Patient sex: M
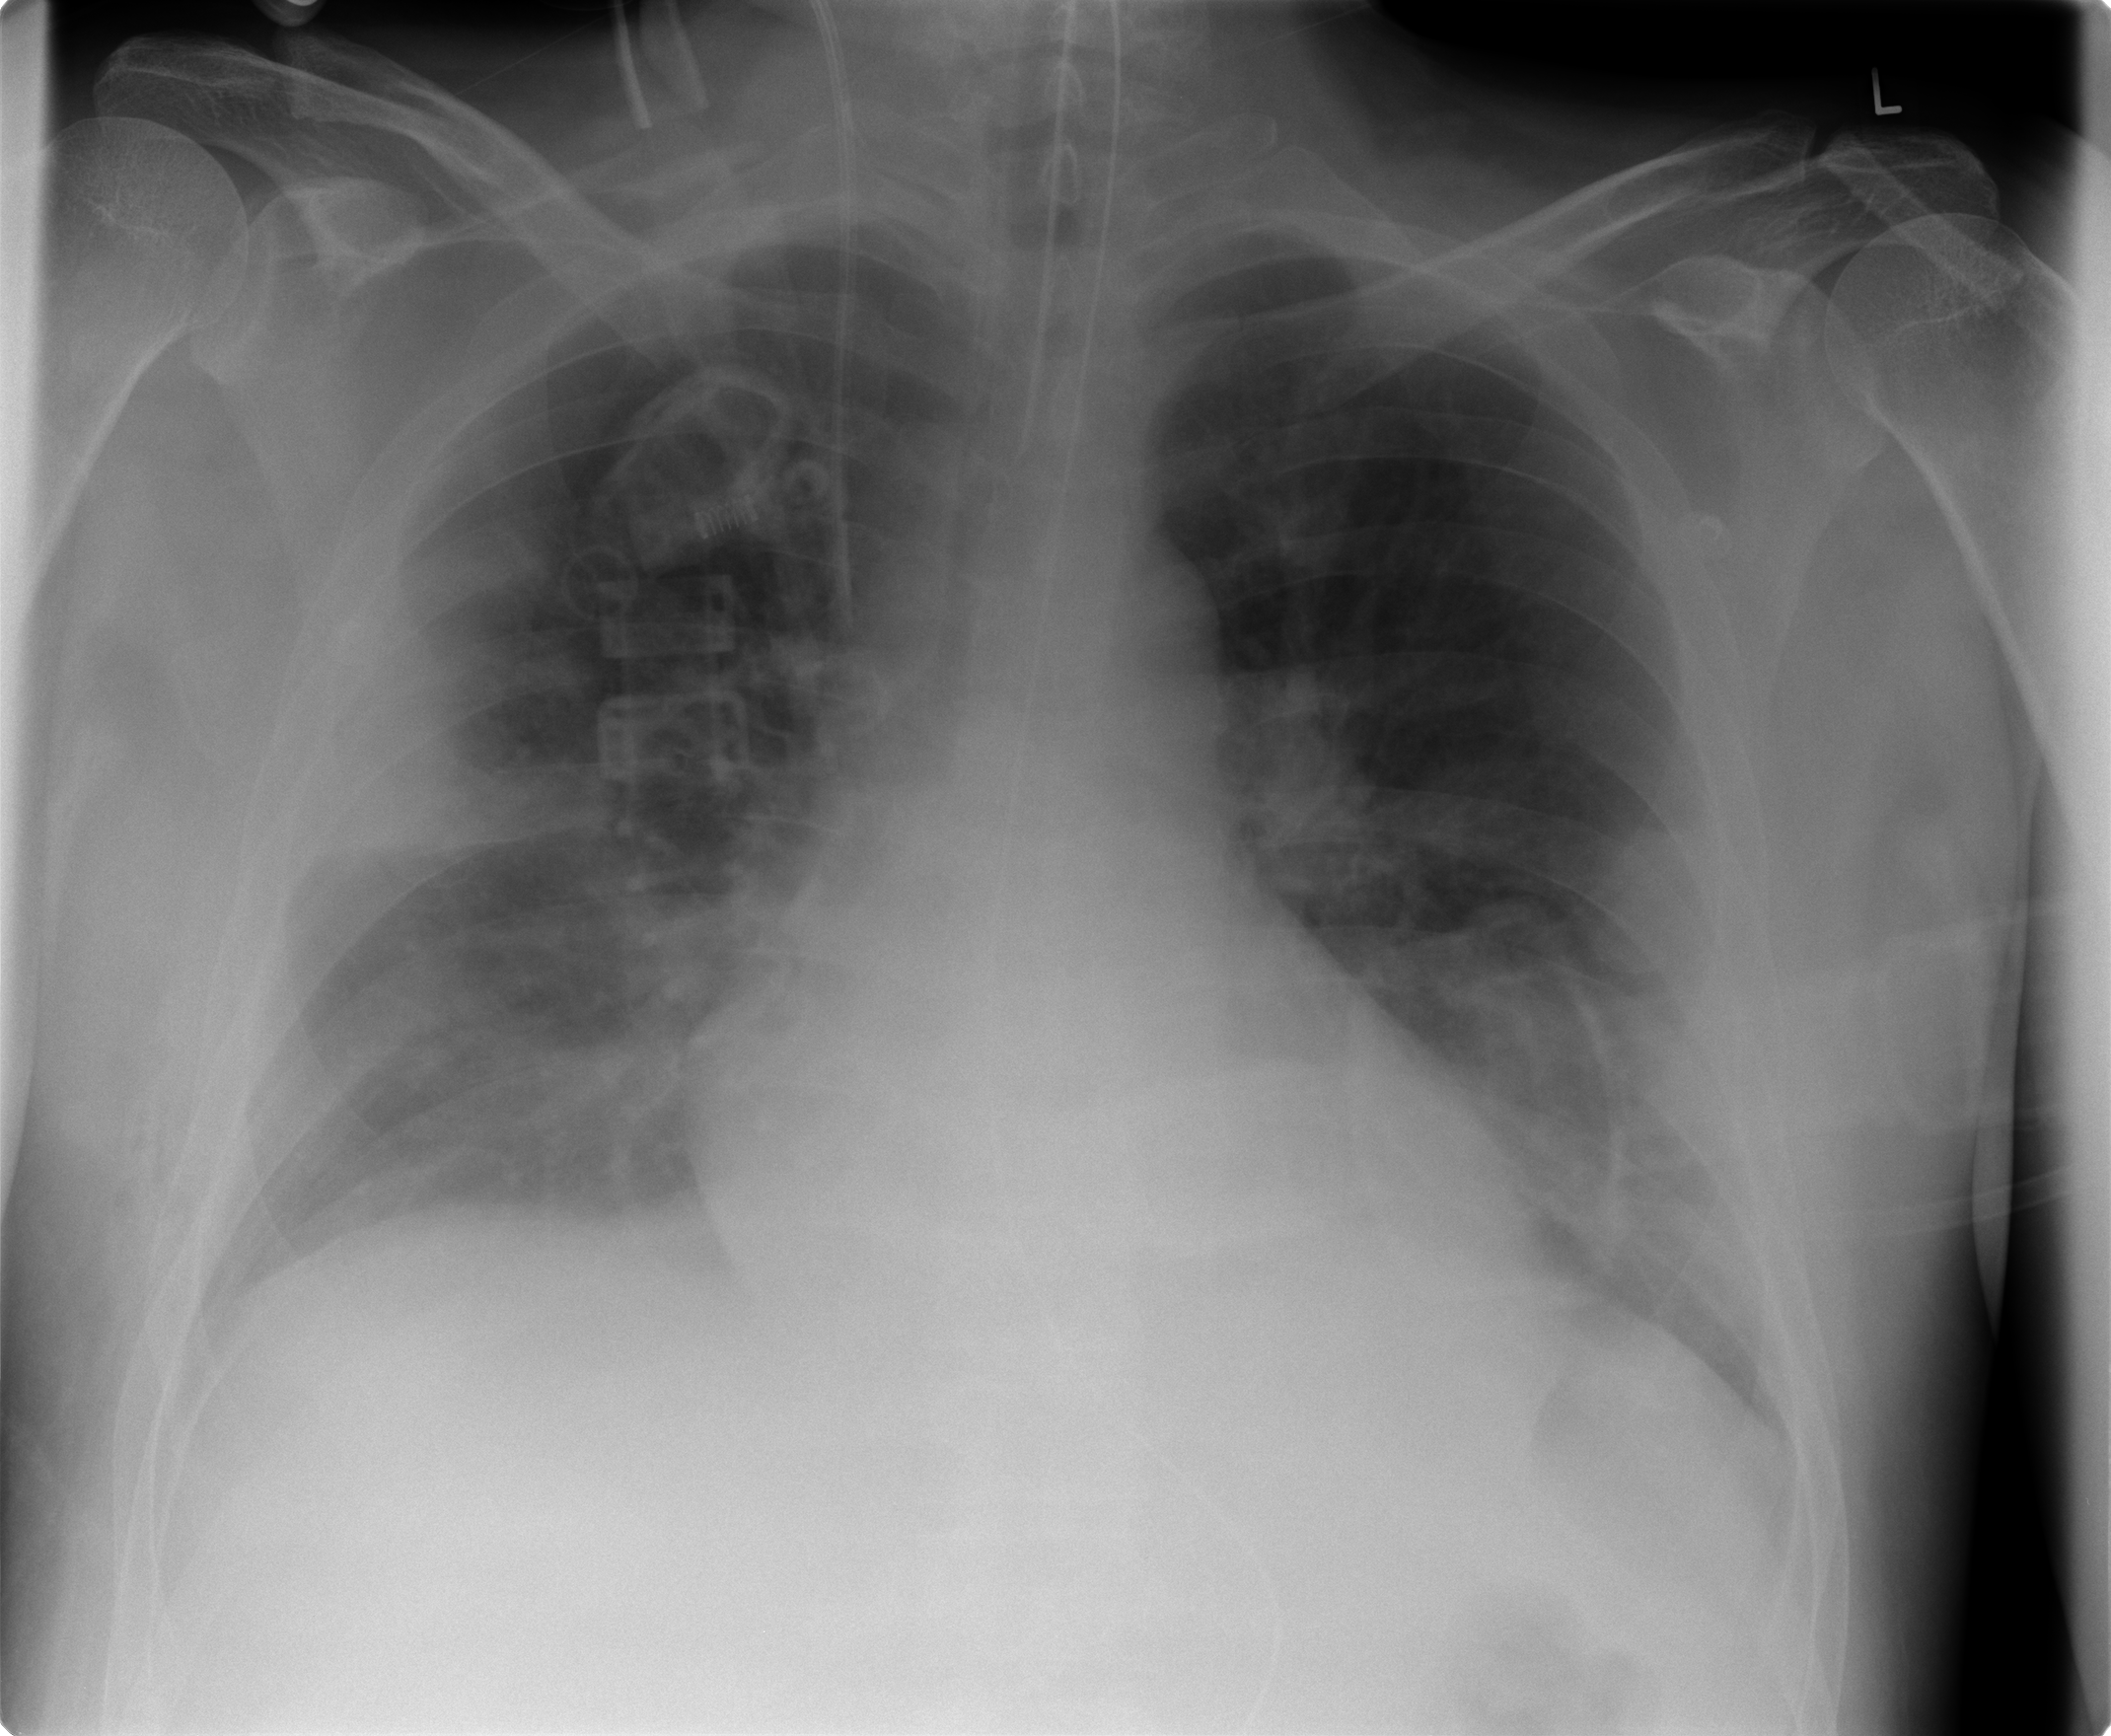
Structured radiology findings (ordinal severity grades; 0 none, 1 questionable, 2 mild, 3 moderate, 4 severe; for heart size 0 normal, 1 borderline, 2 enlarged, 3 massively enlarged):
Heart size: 1
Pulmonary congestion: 2
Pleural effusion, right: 1
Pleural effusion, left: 1
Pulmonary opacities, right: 1
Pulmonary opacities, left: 0
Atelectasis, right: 2
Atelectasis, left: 2